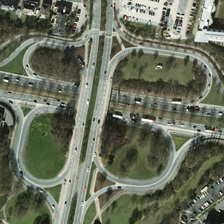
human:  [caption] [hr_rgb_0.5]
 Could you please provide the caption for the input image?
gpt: many trees and a parking lot are near a viaduct with four circles .

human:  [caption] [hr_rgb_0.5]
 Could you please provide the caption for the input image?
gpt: many trees and a parking lot are near a viaduct with four circles .

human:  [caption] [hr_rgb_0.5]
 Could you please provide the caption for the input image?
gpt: many trees and a parking lot are near a viaduct with four circles .

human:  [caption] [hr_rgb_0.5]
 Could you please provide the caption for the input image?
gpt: many trees and a parking lot are near a viaduct with four circles .

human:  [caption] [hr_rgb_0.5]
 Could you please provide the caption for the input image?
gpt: many trees and a parking lot are near a viaduct with four circles .